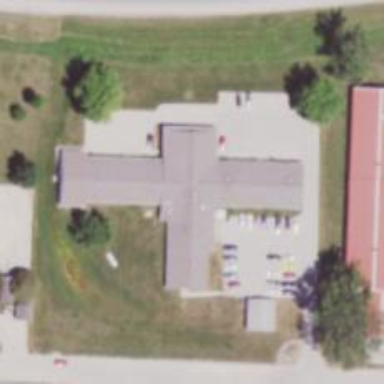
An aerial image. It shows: Nursing home.